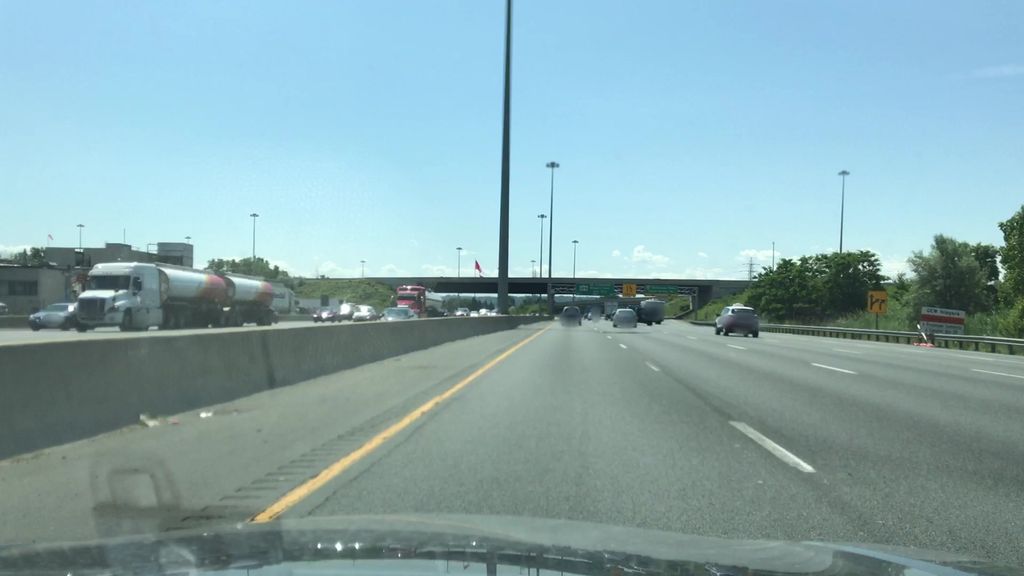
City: hamilton